Question: I have two questions.
The first, when i load the activity first item of gallery is in the middle. How to ask android to align it to left? (actually i used align="left" but it seems doesn't work)
the second, my activity includes three items, header, body and footer. currently the footer (gallery) is on top of body. I want bottom of body stays on above of footer instead of behind of footer.
any suggestions appreciated. The image is like this.

the code:
'''
<?xml version="1.0" encoding="utf-8"?>
<RelativeLayout
xmlns:android = "http://schemas.android.com/apk/res/android"
android:layout_width = "fill_parent"
android:layout_height = "fill_parent"
android:background = "@drawable/bg" >
<!-- Loading header of this UI which is coded separately -->
<include
android:id="@+id/header"
layout="@layout/header_bar" />
<GridView
android:id="@+id/news_gridview"
android:layout_width="fill_parent"
android:layout_height="wrap_content"
android:layout_marginTop="10dip"
android:numColumns="2"
android:verticalSpacing="5dp"
android:horizontalSpacing="5dp"
android:layout_below="@id/header"
android:layout_centerInParent="true" />
<Gallery
android:id="@+id/gallery"
android:layout_width="fill_parent"
android:layout_height="wrap_content"
android:layout_alignParentBottom="true" />
</RelativeLayout>
'''
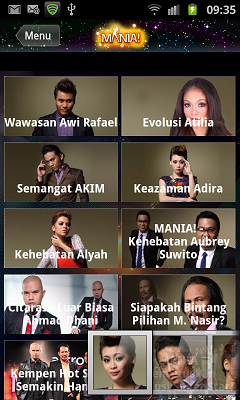
Answer: Check this existing SO question:
- <URL>
- You need to include 'android:layout_above="@+id/gallery"' in your GridView.
- Remoev 'android:layout_centerInParent="true"'
In short, define:
'''
<GridView
android:id="@+id/news_gridview"
android:layout_width="fill_parent"
android:layout_height="fill_parent"
android:layout_marginTop="10dip"
android:numColumns="2"
android:verticalSpacing="5dp"
android:horizontalSpacing="5dp"
android:layout_below="@+id/header"
android:layout_above="@+id/gallery"/>
'''